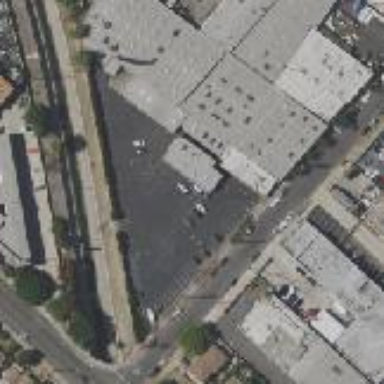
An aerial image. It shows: Industrial building.